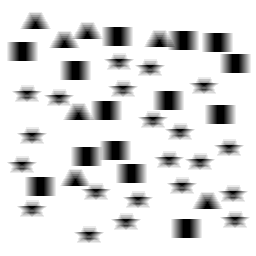
Squares: 14
Triangles: 7
Stars: 21
Total shapes: 42